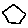
Label: hexagon